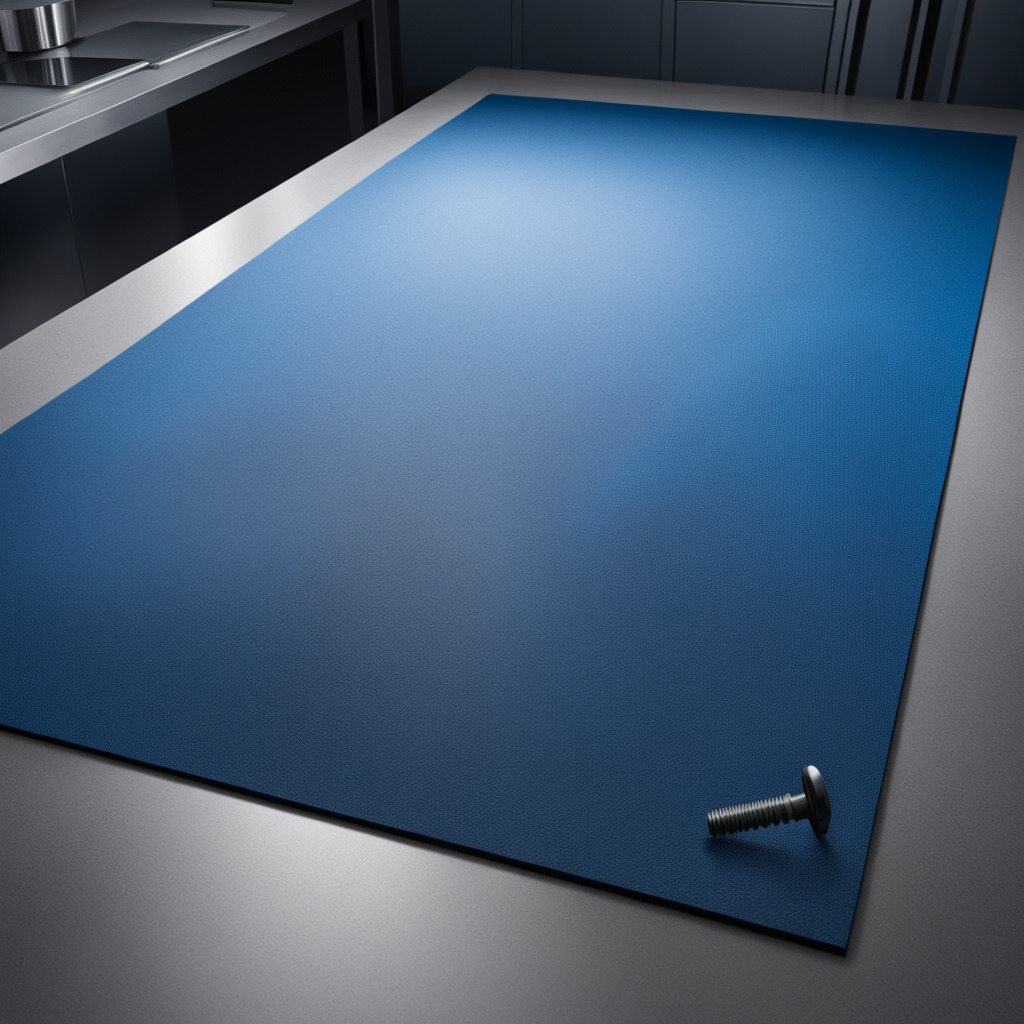
A metal screw lies on the granite tabletop.